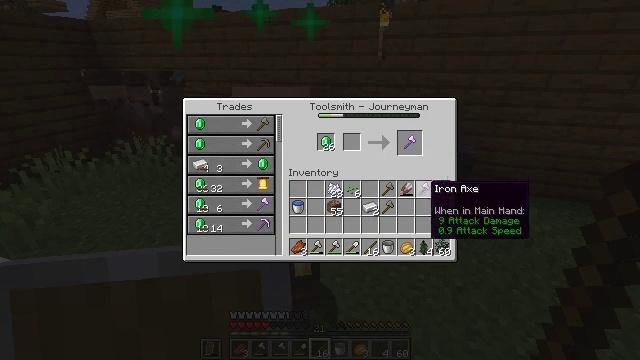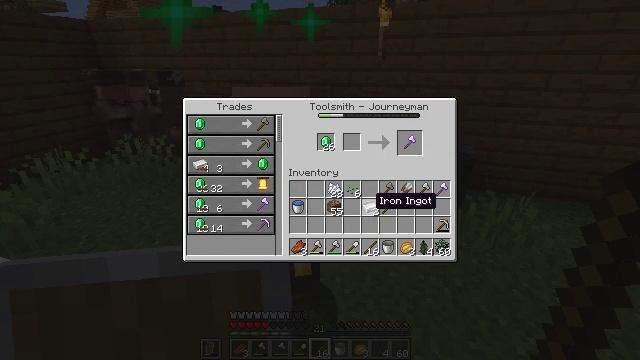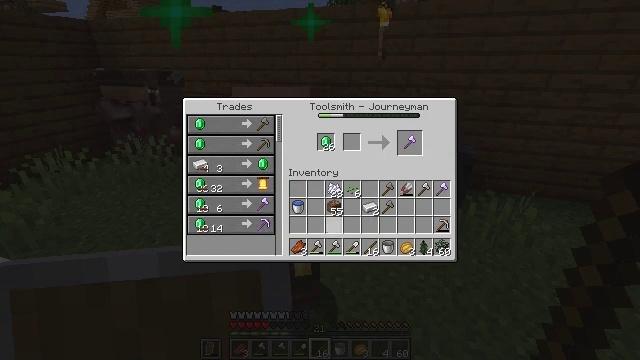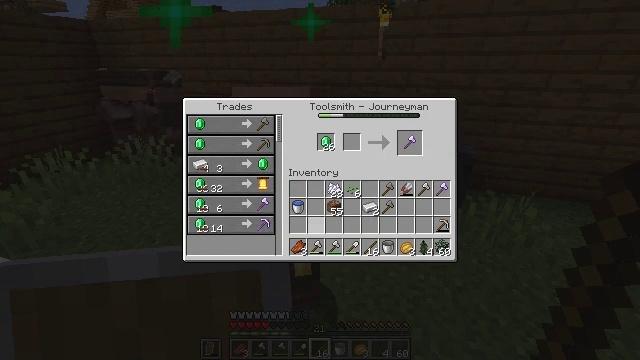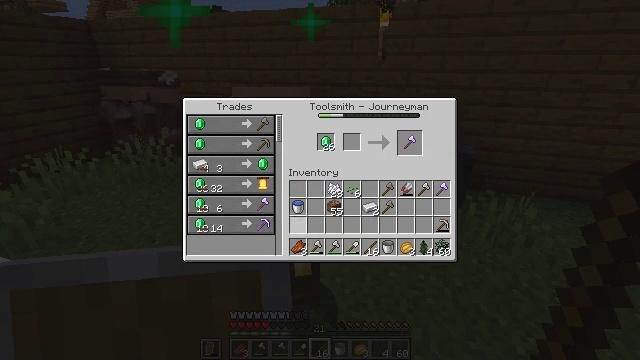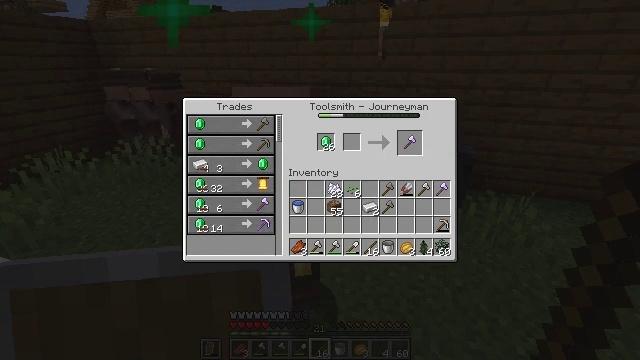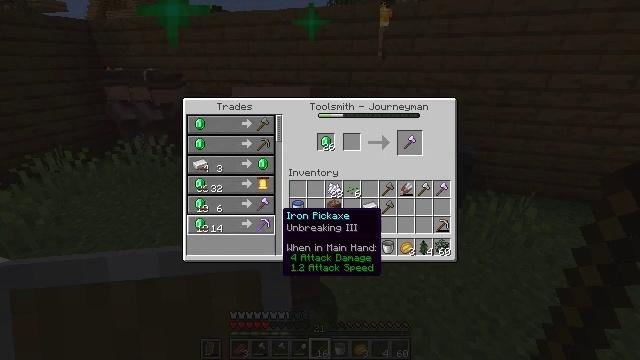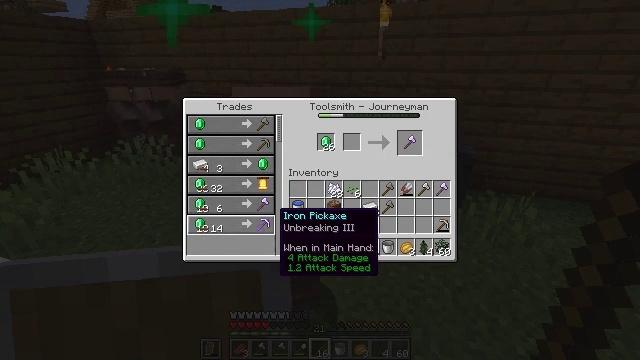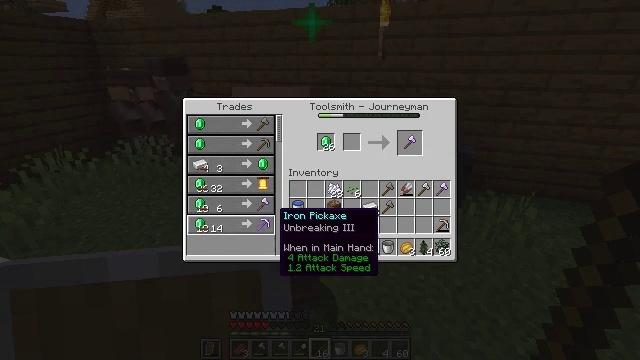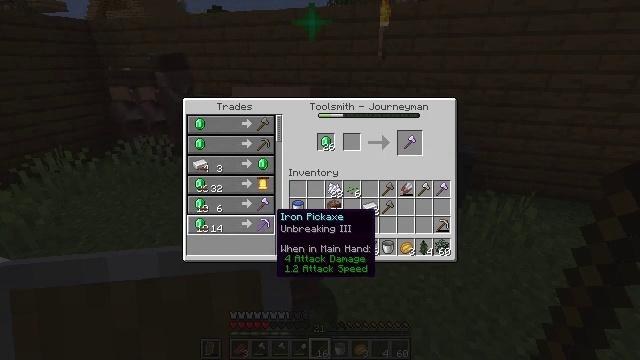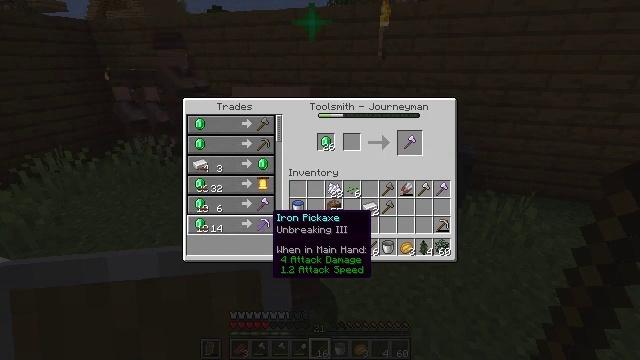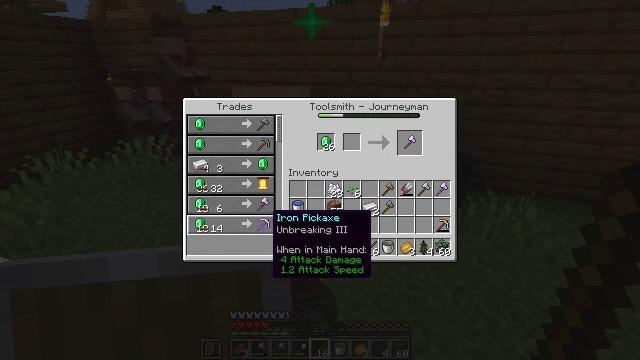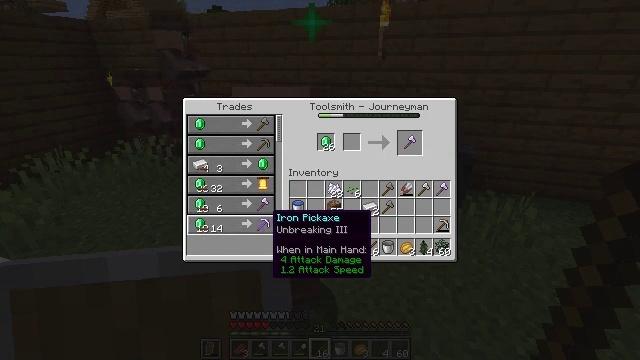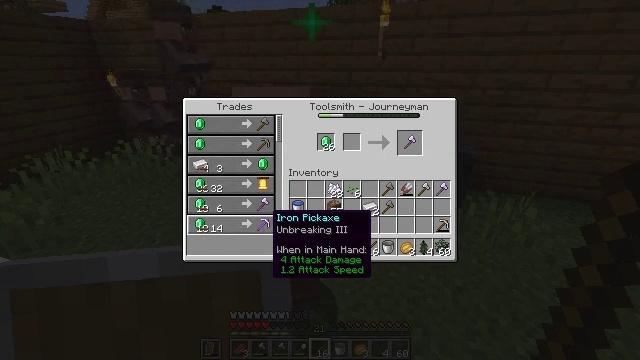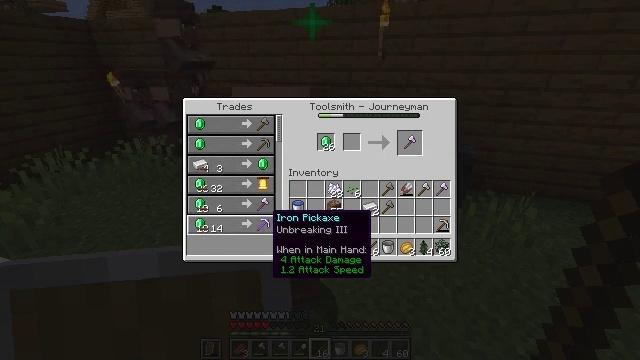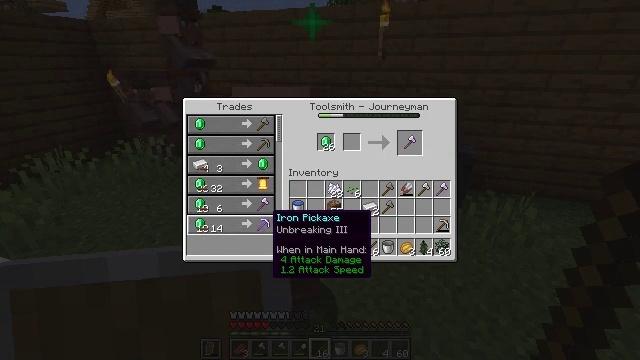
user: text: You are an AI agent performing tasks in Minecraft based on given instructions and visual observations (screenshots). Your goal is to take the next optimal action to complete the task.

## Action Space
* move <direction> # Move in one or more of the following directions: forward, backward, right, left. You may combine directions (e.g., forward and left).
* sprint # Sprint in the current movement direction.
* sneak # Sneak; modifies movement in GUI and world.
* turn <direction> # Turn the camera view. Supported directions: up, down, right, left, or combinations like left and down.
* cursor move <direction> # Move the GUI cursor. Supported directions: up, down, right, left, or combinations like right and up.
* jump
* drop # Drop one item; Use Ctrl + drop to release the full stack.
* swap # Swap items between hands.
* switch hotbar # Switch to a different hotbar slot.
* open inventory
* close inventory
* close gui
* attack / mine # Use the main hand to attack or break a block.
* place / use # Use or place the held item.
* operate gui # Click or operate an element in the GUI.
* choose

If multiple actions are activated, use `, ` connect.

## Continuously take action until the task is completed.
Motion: motion action
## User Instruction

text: Craft a iron axe with sticks and iron ingots.
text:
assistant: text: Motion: cursor move left and down
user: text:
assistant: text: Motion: cursor move left and down
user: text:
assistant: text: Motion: no_op
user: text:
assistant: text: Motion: cursor move left
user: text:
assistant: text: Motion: cursor move left
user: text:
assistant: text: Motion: no_op
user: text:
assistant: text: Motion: no_op
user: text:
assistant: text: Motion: no_op
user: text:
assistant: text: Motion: no_op
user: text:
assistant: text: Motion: no_op
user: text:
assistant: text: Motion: no_op
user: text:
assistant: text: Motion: no_op
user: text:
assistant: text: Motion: no_op
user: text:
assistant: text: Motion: no_op
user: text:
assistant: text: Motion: no_op
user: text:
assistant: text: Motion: no_op
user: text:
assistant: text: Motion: no_op
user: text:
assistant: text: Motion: no_op
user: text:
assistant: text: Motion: no_op
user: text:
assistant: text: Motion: no_op
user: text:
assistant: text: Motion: no_op
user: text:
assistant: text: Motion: no_op
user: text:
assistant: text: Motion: no_op
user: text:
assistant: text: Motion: no_op
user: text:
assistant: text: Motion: no_op
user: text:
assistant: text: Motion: no_op
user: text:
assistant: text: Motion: no_op
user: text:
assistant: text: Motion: no_op
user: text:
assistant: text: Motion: no_op
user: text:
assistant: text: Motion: no_op